Field crop: tomato
Growth stage: 2
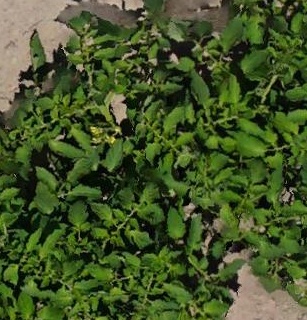
Species: tomato